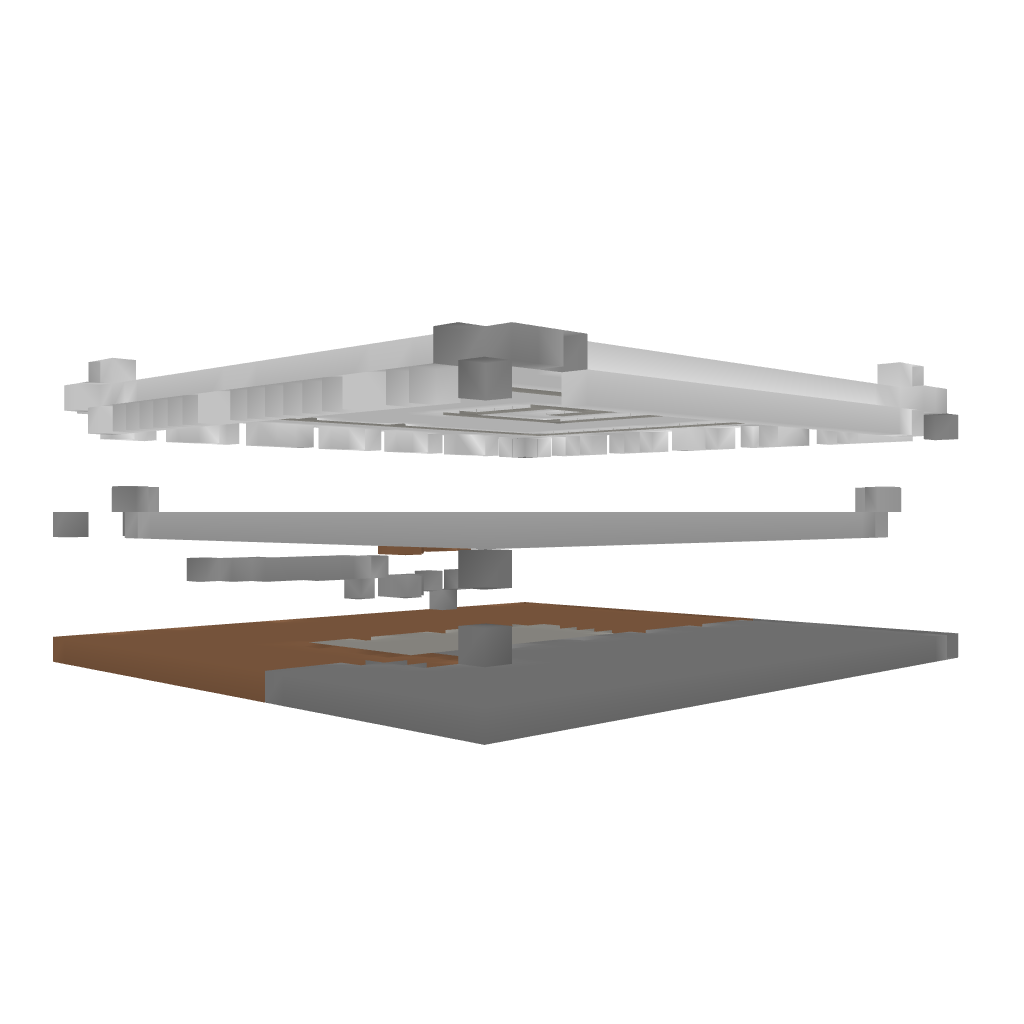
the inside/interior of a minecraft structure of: Roman Bathhouse